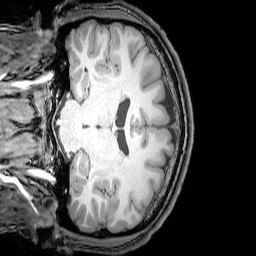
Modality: T1w
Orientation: coronal
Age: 22
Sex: male
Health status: healthy
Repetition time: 0.081 s
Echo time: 0.037 s